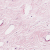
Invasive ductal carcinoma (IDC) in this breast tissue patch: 0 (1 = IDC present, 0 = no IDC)